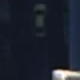
Vehicle type: Taxi